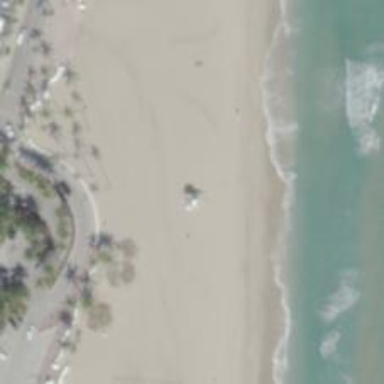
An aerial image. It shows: Emergency lifeguard tower.